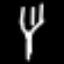
Label: fork